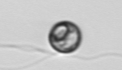
Label: flagellate_morphotype1